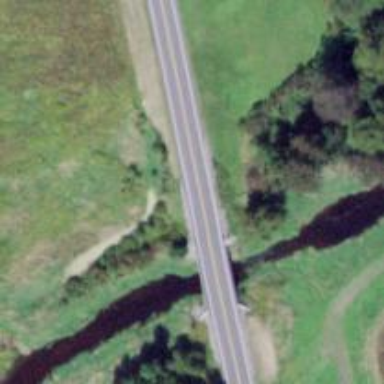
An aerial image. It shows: Primary highway bridge.